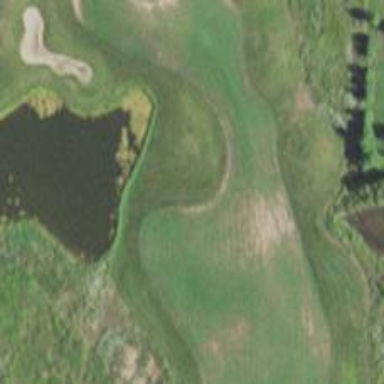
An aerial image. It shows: Golf hole.